Interaction volume radius: 5 \u00c5
Interaction volume height: 20 \u00c5
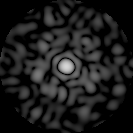
Disorder parameter: 0.8815